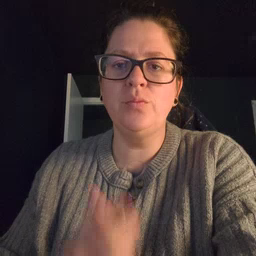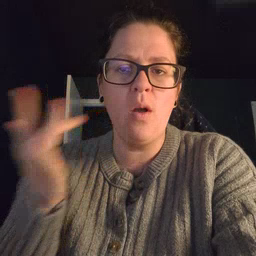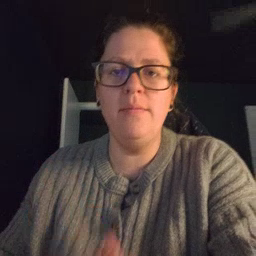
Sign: why